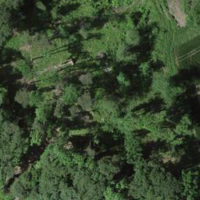
EUNIS habitat code: 41
Species observed at this site:
Cornus sanguinea